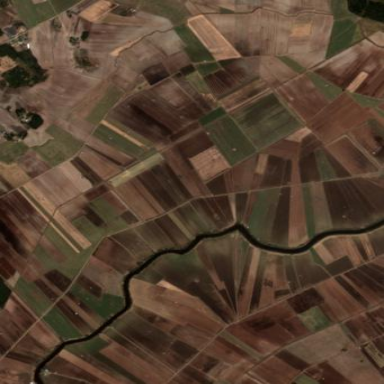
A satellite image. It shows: Picturesque farmland scene.